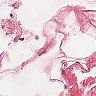
Metastatic tissue present: no